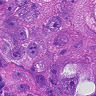
Metastatic tissue present: yes